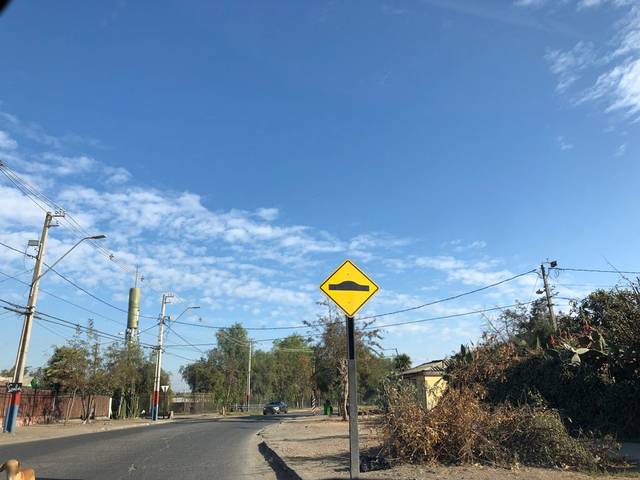
Region: Chile
Coordinates: -33.621, -70.583